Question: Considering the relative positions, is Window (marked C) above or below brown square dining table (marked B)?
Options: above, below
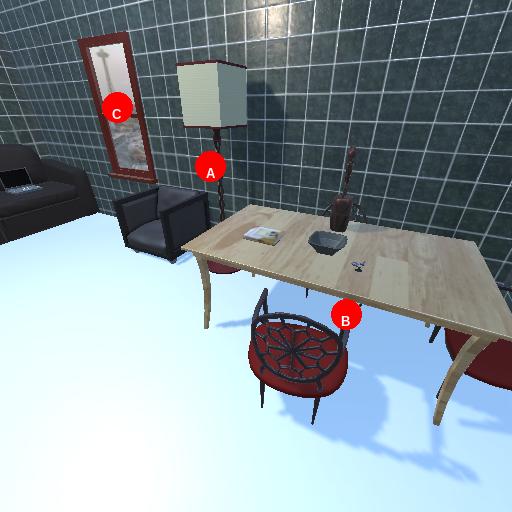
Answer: above